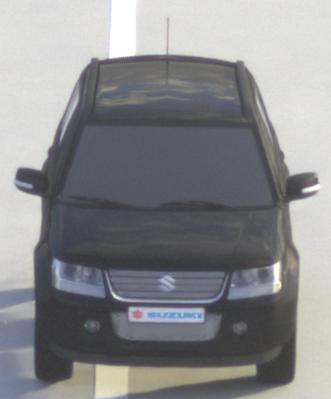
Make: Suzuki
Model: Grand Vitara
Detailed model: Gen. 1 JT
Model produced from: 2009
Model produced until: 2012
Doors: 5
Color: black
Road condition: dry road
Daytime: morning or afternoon
Contrast: medium contrast